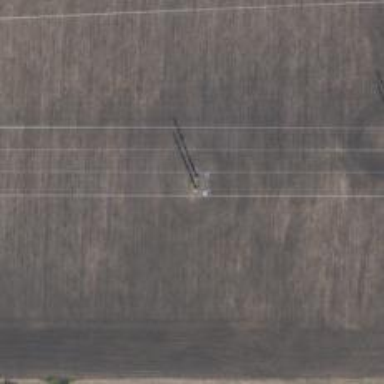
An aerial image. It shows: Power tower.